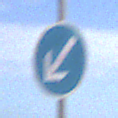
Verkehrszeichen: VorgeschriebeneVorbeifahrtLinks
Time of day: Midday
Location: Outdoor (Nature)
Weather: PartlyCloudy
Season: NotSpecified
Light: Natural